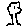
Label: tree